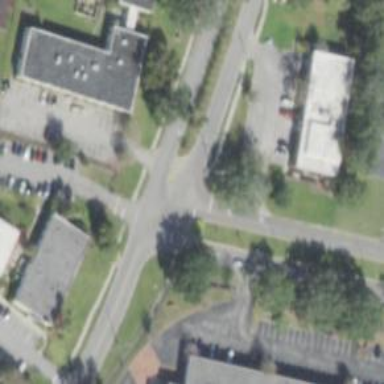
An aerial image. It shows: Unmarked road crossing.